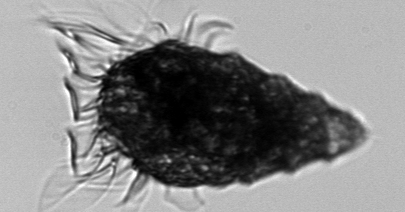
Label: Laboea_strobila